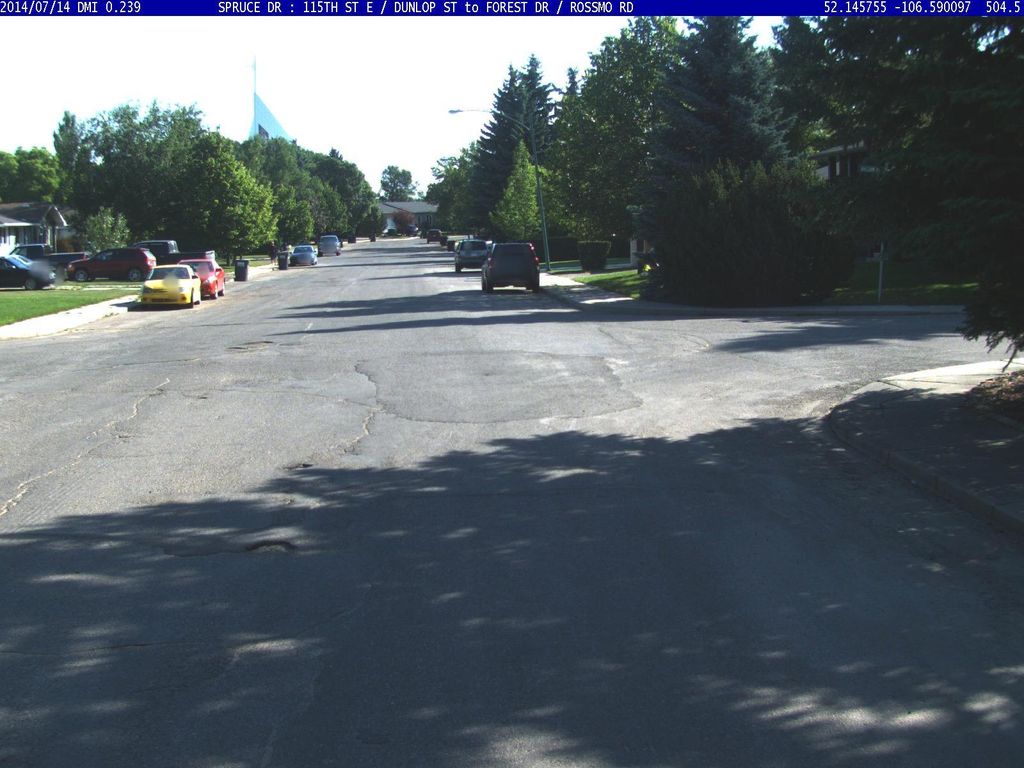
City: saskatoon